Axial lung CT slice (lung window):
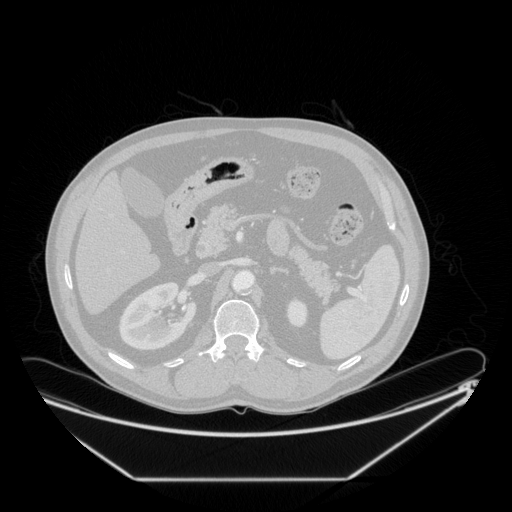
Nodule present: no